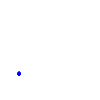
Particle: proton